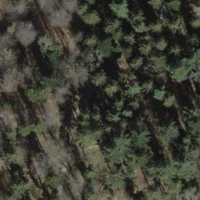
EUNIS habitat code: 43
Species observed at this site:
Lapsana communis